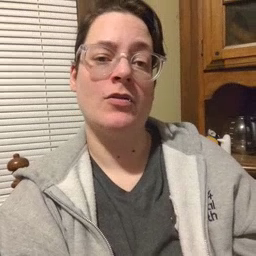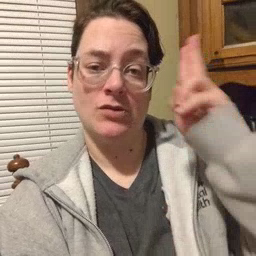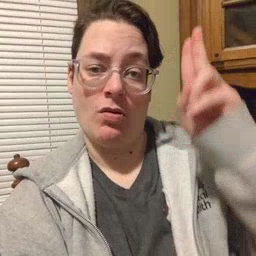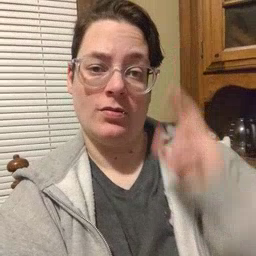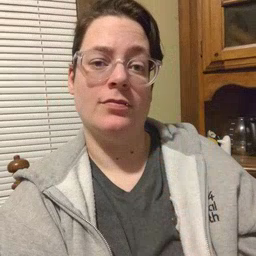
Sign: uncle